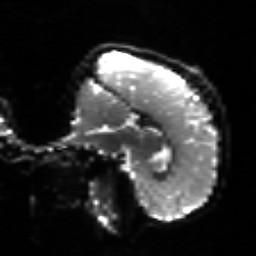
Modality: sbref
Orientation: sagittal
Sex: female
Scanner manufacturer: siemens
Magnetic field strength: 3 T
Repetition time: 5 s
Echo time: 0.071 s